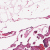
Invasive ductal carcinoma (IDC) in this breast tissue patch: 0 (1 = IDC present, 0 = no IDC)